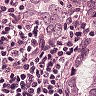
Metastatic tissue present: yes